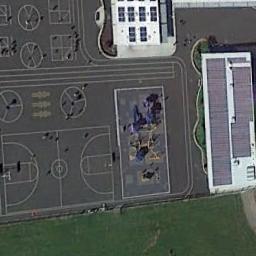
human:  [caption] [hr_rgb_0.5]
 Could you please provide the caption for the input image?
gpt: The basketball court is on the playing field, Next to the big lawn .

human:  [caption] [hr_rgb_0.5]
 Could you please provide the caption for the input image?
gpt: There are many people playing on the playground .

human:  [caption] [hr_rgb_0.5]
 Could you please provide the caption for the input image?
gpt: There is a basketball court on the open place next to a white building .

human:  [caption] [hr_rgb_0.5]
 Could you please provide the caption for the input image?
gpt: A basketball court on the lawn and some recreational facilities beside .

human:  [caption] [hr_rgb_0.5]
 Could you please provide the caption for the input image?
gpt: The basketball court is beside the grass .